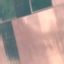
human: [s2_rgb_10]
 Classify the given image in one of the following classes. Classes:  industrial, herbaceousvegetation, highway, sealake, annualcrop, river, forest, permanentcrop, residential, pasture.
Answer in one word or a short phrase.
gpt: AnnualCrop